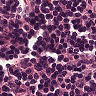
Metastatic tissue present: no